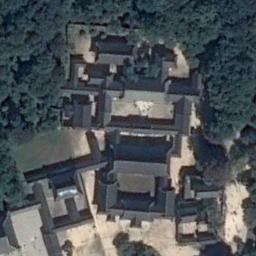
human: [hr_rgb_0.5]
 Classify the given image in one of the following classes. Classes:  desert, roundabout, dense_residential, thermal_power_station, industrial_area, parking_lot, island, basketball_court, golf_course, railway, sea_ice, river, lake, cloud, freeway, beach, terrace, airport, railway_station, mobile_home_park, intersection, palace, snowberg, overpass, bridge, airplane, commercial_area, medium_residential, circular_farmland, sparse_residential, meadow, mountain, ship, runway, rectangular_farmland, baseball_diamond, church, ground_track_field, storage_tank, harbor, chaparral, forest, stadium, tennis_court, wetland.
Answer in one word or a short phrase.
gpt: palace